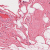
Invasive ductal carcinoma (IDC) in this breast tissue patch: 0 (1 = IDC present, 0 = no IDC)